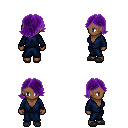
a pixel art fantasy rpg character, female body template, human, dark skin, blue robe, gold greaves, purple swoop hairstyle, gray slippers, four views (front, back, left, right), 2x2 character sprite sheet, small pixel art, hard edges, no anti-aliasing